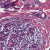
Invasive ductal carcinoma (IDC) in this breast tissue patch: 1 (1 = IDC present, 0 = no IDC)